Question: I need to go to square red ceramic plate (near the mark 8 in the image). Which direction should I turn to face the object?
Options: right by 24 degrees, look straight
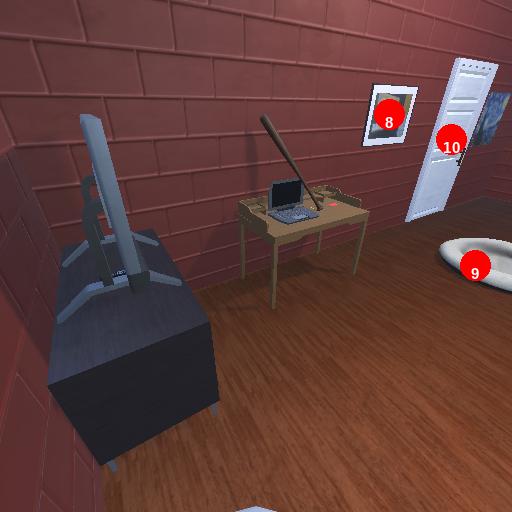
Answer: right by 24 degrees